Question: I have a form with a lot of inputText, what I want is to highlight those who are not being filled with correct data.
I tried to use 'component.valid' but it always return that the field is invalid (i.e. fields are always red).
this is the code :
'''
<h:inputText value="#{creerPersonne1.nom}" id="nom"
style="#{not nom.valid ? 'border-color:red;' : 'border-color:black;'}">
<f:validateRegex pattern="^[a-zA-Z]+$"></f:validateRegex>
</h:inputText>
'''
this is the result :

note that the field is also highlighted when the page is loaded for the first time.
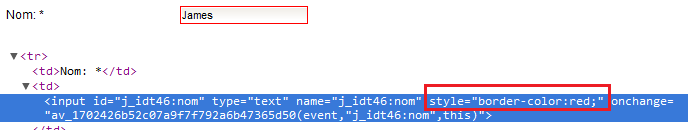
Answer: You should use 'component.valid' instead of 'nom.valid'.
'component' is an implicit EL object for the current input component. And 'component.valid' calls the 'isValid()' method of the server side component. The 'id' argument cannot be used this way.
So you should change your code as follows:
'''
style="#{ component.valid ? 'border-color:black;' : 'border-color:red;'}"
'''
(Not related but you should better use style classes instead of hard coded styles. The valid check works for the 'styleClass' attribute as well).